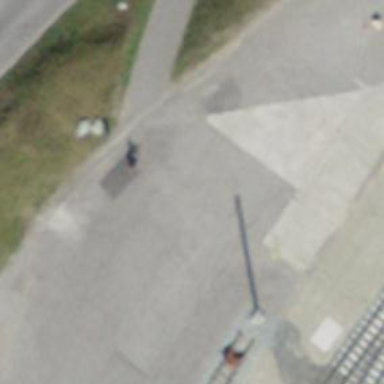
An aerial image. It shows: Bollard.